Breast ultrasound image
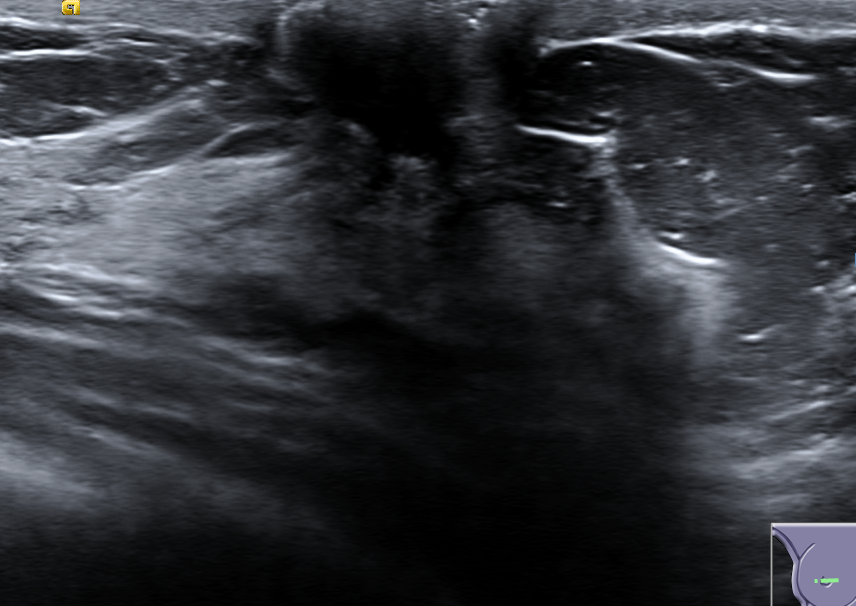
Diagnosis: normal